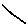
Label: line